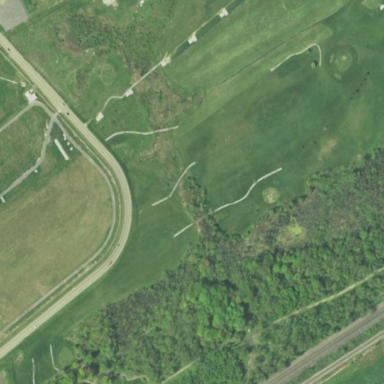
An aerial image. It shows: Golf course surrounded by greenery.